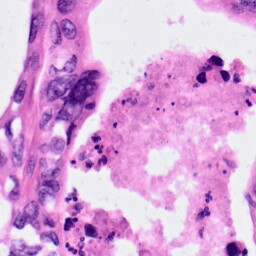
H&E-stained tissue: Pancreatic